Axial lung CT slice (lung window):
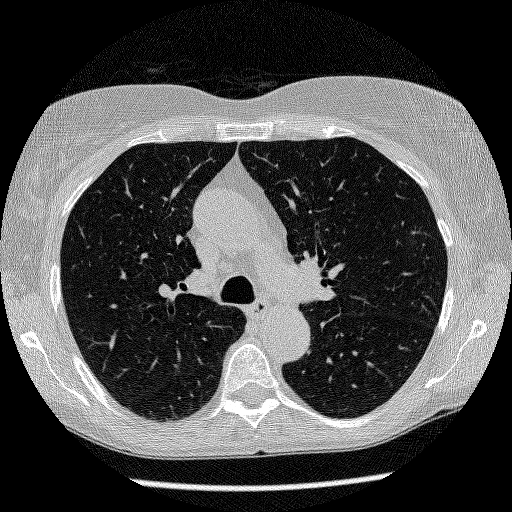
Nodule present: no